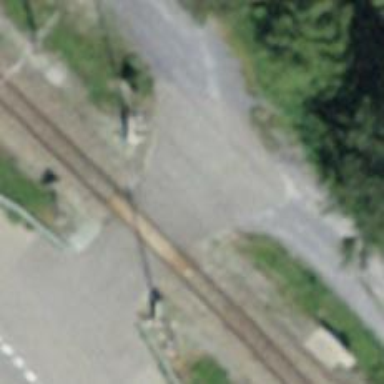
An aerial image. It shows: Level crossing along the railway.